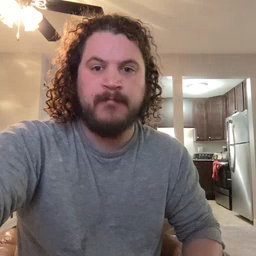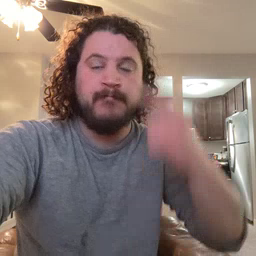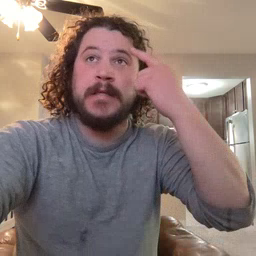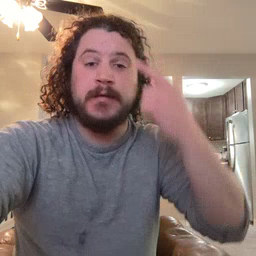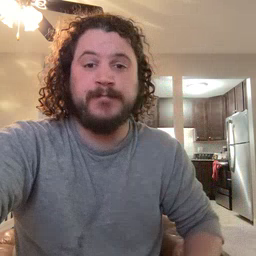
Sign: penny